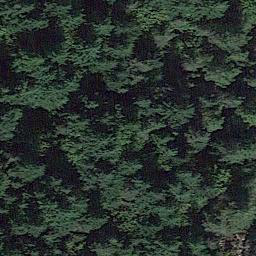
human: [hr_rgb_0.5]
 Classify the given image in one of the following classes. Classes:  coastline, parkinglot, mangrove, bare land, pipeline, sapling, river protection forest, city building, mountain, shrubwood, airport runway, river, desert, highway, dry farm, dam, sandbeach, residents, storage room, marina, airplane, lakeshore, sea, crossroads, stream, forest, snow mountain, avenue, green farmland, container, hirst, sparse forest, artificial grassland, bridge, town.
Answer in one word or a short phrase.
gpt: forest